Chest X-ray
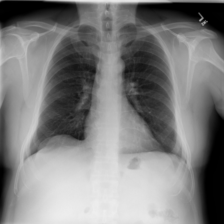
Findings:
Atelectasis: negative
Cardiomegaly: negative
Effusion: negative
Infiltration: negative
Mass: negative
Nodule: negative
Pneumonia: negative
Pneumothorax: negative
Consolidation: negative
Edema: negative
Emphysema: negative
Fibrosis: negative
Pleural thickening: negative
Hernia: negative